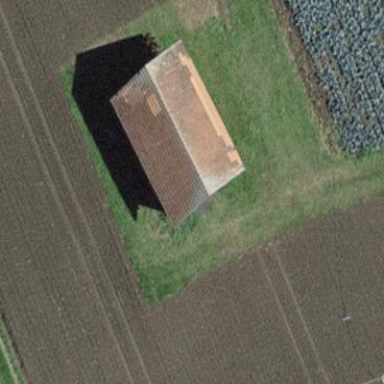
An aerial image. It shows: Rural barn.